Question: I have a 'ASPxGridLookup' like this;
'''
<dx:ASPxGridLookup ID="GridLookup" runat="server" Text='<%# Bind("AKTOR") %>'
ClientInstanceName="gridLookup" DataSourceID="SqlDataSource3"
KeyFieldName="KOD" MultiTextSeparator=";" SelectionMode="Multiple"
TextFormatString="{0}">
<GridViewProperties>
<SettingsPager PageSize="20" />
</GridViewProperties>
<Columns>
<dx:GridViewCommandColumn ShowSelectCheckbox="True" />
<dx:GridViewDataColumn FieldName="KOD" />
<dx:GridViewDataColumn CellStyle-Wrap="False" FieldName="ACIKLAMA" />
</Columns>
</dx:ASPxGridLookup>
'''
Looks like that;

I want to add 'Clear All' button in this control. How can I do that?
: Like 'Close' button in this <URL>.
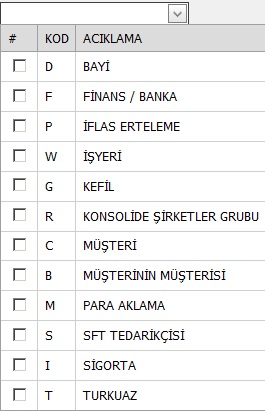
Answer: The example is based on a different product. You might want to use the DropDownEditor too. You should be able to place a grid view in it and use the client-side functionality to achieve what you want. Maybe a list box is sufficient, too. The DropDownEditor allows for a template with a complex arrangement of other controls.
So you could do something like this:
'''
<dx:ASPxDropDownEdit ClientInstanceName="checkComboBox" ID="ASPxDropDownEdit1" SkinID="CheckComboBox" Width="210px" runat="server" EnableAnimation="False">
<DropDownWindowStyle BackColor="#EDEDED" />
<DropDownWindowTemplate>
<dx:ASPxGridLookup ID="GridLookup" runat="server" Text='<%# Bind("AKTOR") %>'
ClientInstanceName="gridLookup" DataSourceID="SqlDataSource3"
KeyFieldName="KOD" MultiTextSeparator=";" SelectionMode="Multiple"
TextFormatString="{0}">
<GridViewProperties>
<SettingsPager PageSize="20" />
</GridViewProperties>
<Columns>
<dx:GridViewCommandColumn ShowSelectCheckbox="True" />
<dx:GridViewDataColumn FieldName="KOD" />
<dx:GridViewDataColumn CellStyle-Wrap="False" FieldName="ACIKLAMA" />
</Columns>
</dx:ASPxGridLookup>
<dx:ASPxButton ID="btnClear" runat="server" Text="Clear" AutoPostBack="False" />
</DropDownWindowTemplate>
</dx:DropDownEdit>
'''
That wraps a grid in the DropDownEdit, so you can actually do anything you want with that grid. The button could be used to trigger the desired action. You then should decide whether to achieve that using client side script or on the server side. But that's up to you.
You might want to use the footer template.
'''
<dx:ASPxGridView ID="ASPxGridView1" runat="server" Settings-ShowFooter="true">
<Templates>
<FooterRow>
Hallo !
</FooterRow>
</Templates>
</dx:ASPxGridView>
'''
You can put in there whatever you want, so feel free.